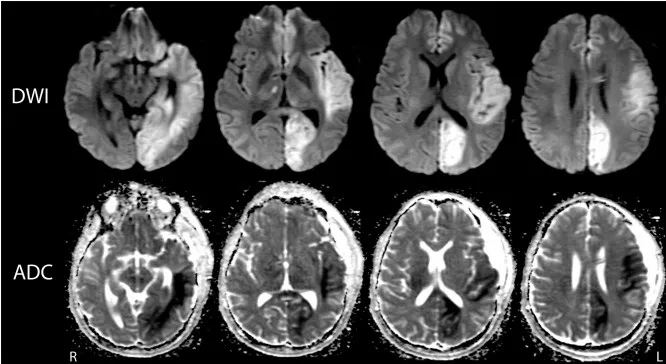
Multifocal infarctions due to vascular compression during transtentorial herniation. Representative diffusion-weighted images (DWI; top row) and apparent diffusion coefficient (ADC; bottom row) images demonstrate ischemic infarctions with the anterior cerebral artery, middle cerebral artery, and posterior cerebral artery territories. The infarctions are indicated by hyperintense signal on DWI and corresponding hypointense signal on ADC. At the time of this MRI scan (post-herniation day 6), the patient's behavioral assessment indicated a minimally conscious state.
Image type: radiology (mri)